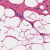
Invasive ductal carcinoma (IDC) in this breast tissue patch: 0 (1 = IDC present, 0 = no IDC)